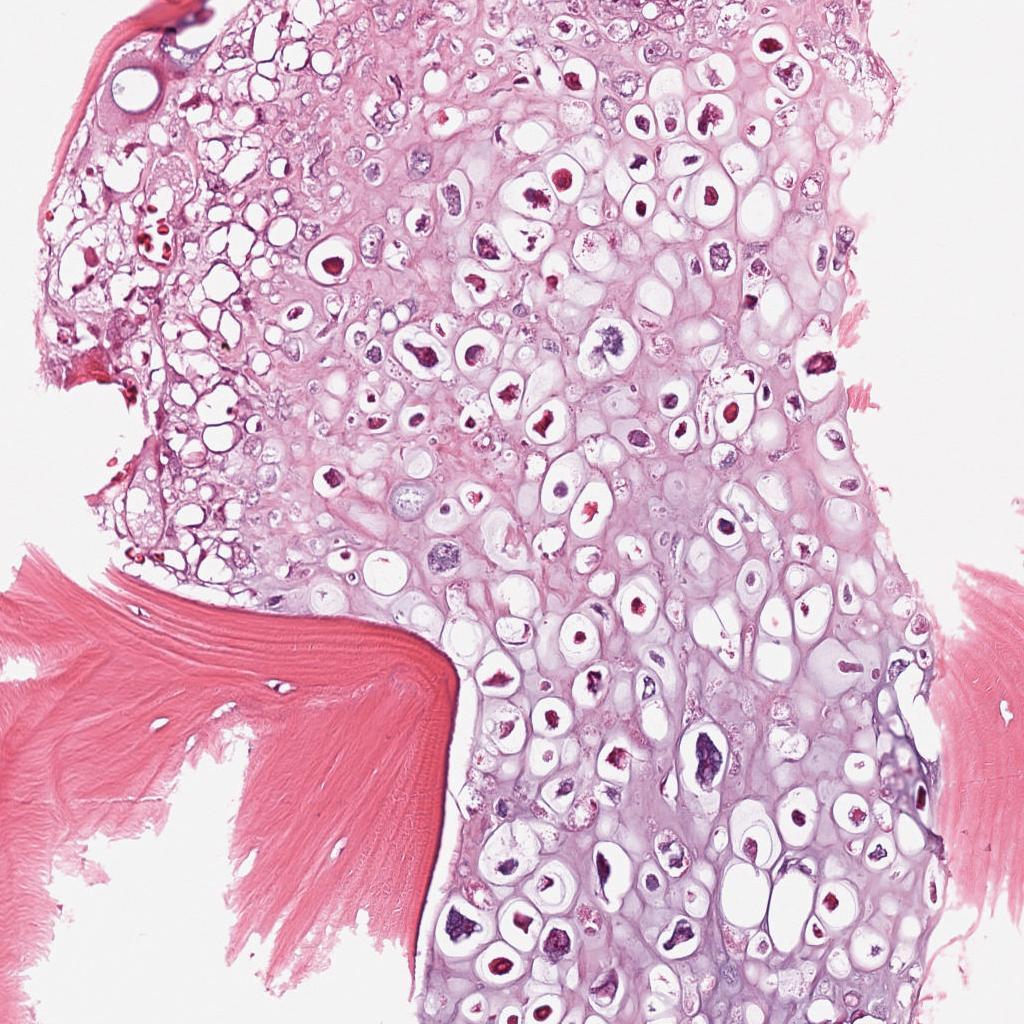
Label: Viable